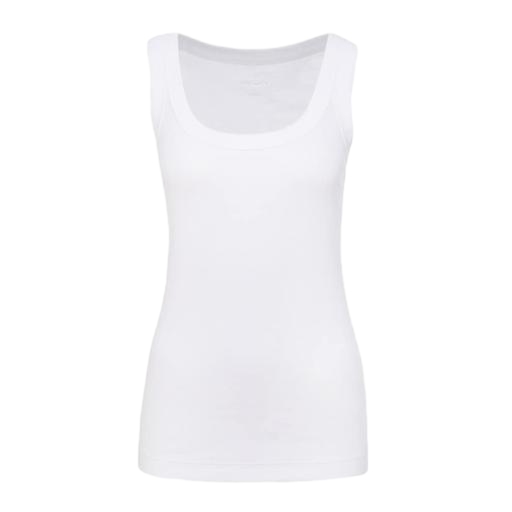
white pure tank top, white scoop-neck tank, white royal supima tank, white background